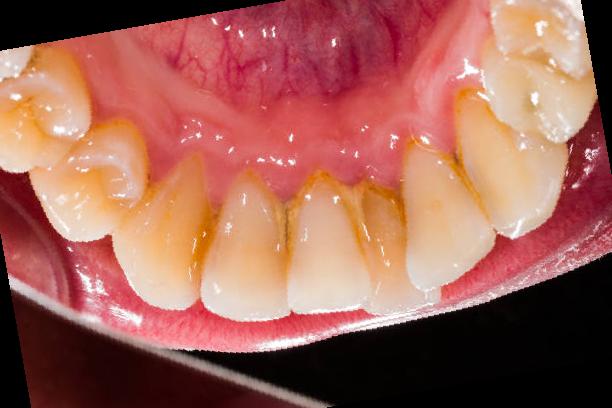
Condition: Calculus